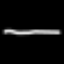
Label: line